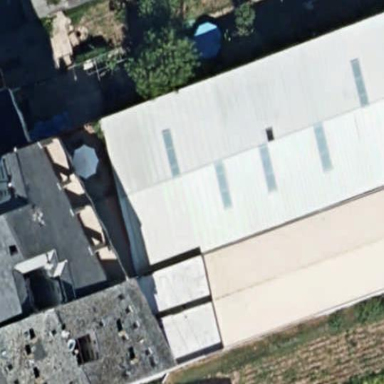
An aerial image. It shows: Warehouse.